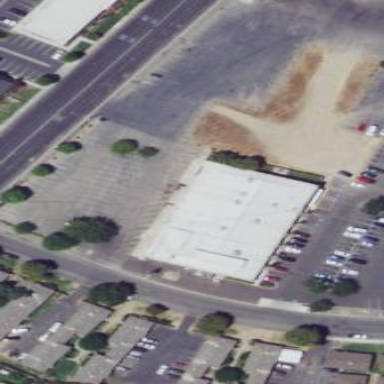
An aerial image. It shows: Commercial building that houses health club.